Question: In
<URL>
we can see that it mentions that is at most 6 points that is closest to the point on the other half, which can be represented as the graph below:

My question is for point P1 and Point P2, the distance to the red point will exceed sqrt(2)*d, why it is part of the solution? Why it is not at most 4 points that is closest to P rather than at most 6 points? Thanks.
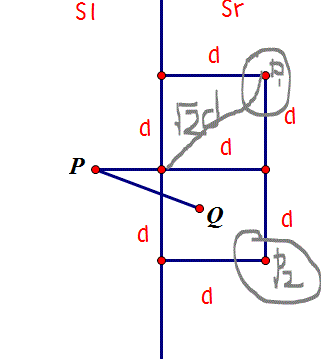
Answer: and are not part of the solution, but they have to be examined on the way to the solution, because the algorithm examines all points in the box, and and are in the box.
Note that no such point as your can exist, because by hypothesis the minimum distance between points in the right-hand half of the diagram is .
Edited to add: you seem to think that the Wikipedia article is making a claim like this:
-
This claim would be false. But the article does not make such a claim. Instead, it makes two separate claims, both of which are true:
1. All the points on the right side of the line that are within a distance d of P are inside the box.
2. There may be up to 6 points in the box.